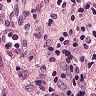
Metastatic tissue present: yes